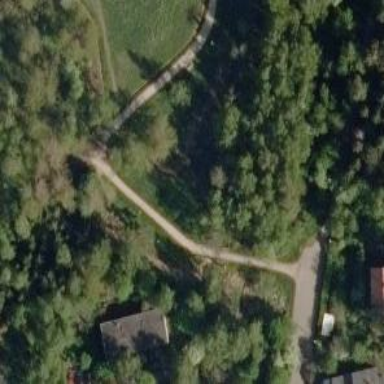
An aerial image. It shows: Footway bridge.